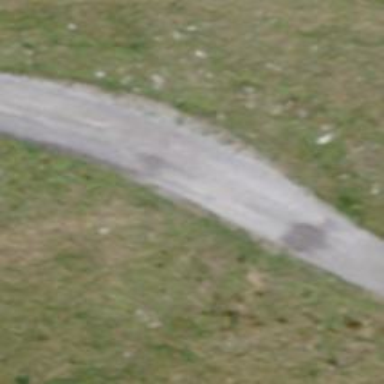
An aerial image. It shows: Passing place on the road.